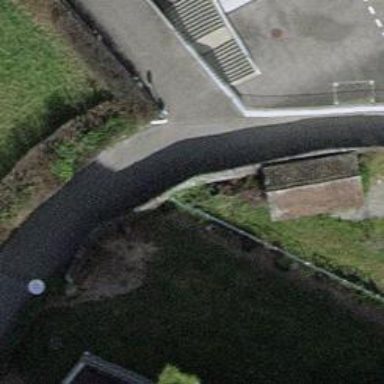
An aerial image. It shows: Retaining wall.